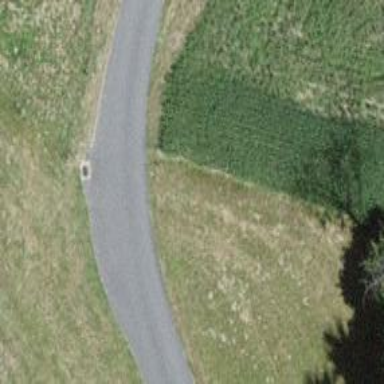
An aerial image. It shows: Passing place on the road.